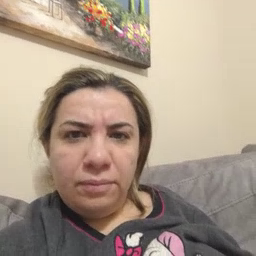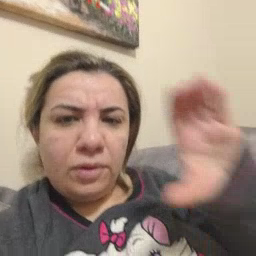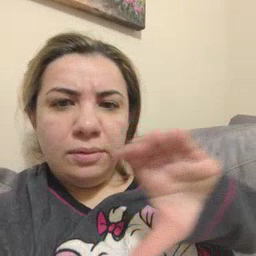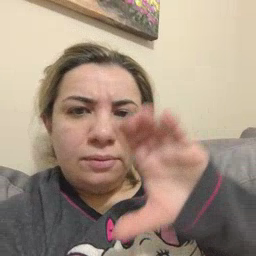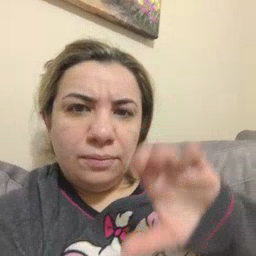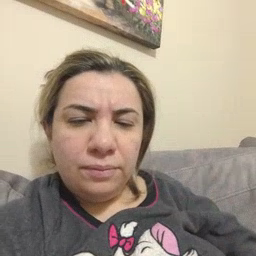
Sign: chocolate